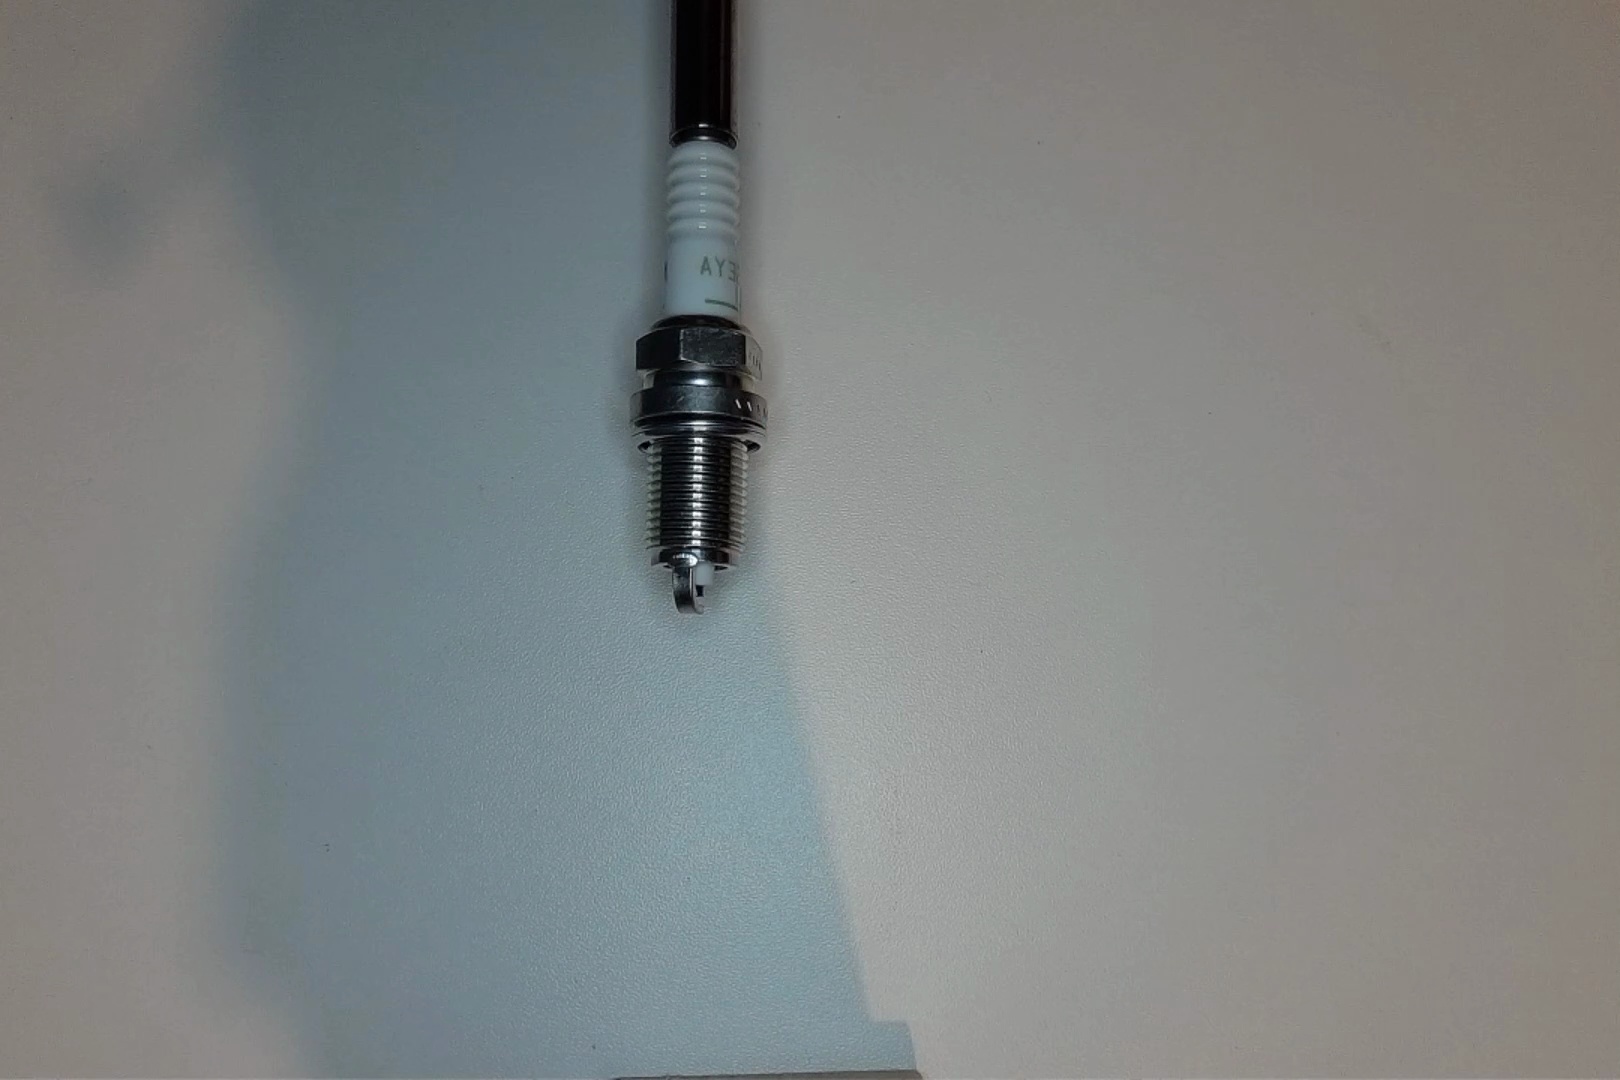
Label: normal